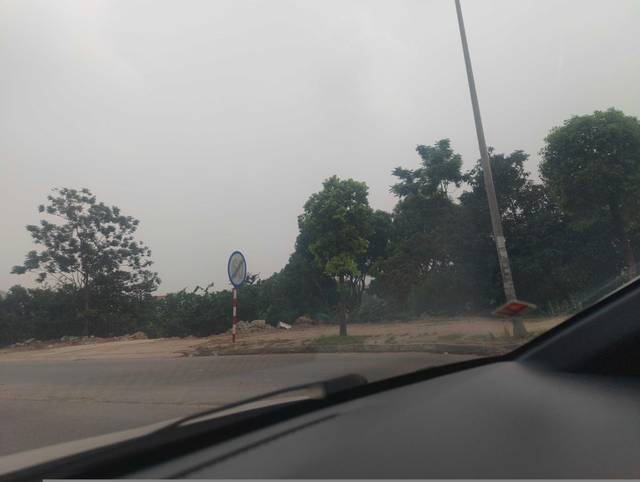
Region: Vietnam
Coordinates: 21.084, 105.87